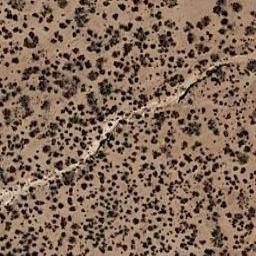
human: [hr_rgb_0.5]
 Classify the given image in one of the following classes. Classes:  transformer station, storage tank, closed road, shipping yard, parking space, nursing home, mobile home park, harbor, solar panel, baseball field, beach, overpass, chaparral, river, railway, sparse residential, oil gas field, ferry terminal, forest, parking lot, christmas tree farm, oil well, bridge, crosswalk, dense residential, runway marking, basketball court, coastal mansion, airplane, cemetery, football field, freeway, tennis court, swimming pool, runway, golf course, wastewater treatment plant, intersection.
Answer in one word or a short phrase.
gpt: chaparral